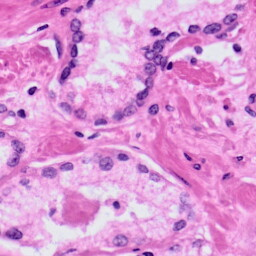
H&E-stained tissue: Prostate